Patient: sex F, age 65
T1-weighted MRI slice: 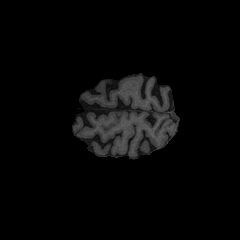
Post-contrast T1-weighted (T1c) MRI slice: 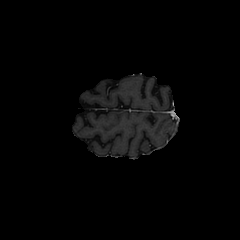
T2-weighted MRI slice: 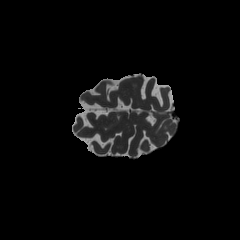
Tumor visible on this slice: no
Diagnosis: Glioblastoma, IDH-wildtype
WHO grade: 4